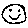
Label: smiley face